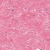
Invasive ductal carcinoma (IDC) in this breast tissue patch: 0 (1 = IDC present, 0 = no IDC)